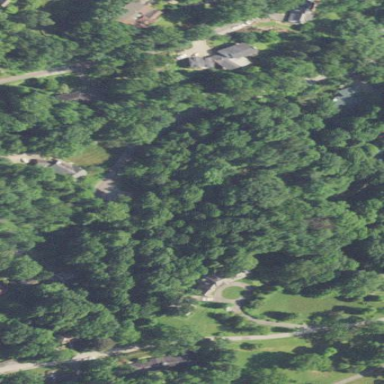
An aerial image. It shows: Beautiful woodland area.